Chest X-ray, PA view. Patient: 12 years old, sex F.
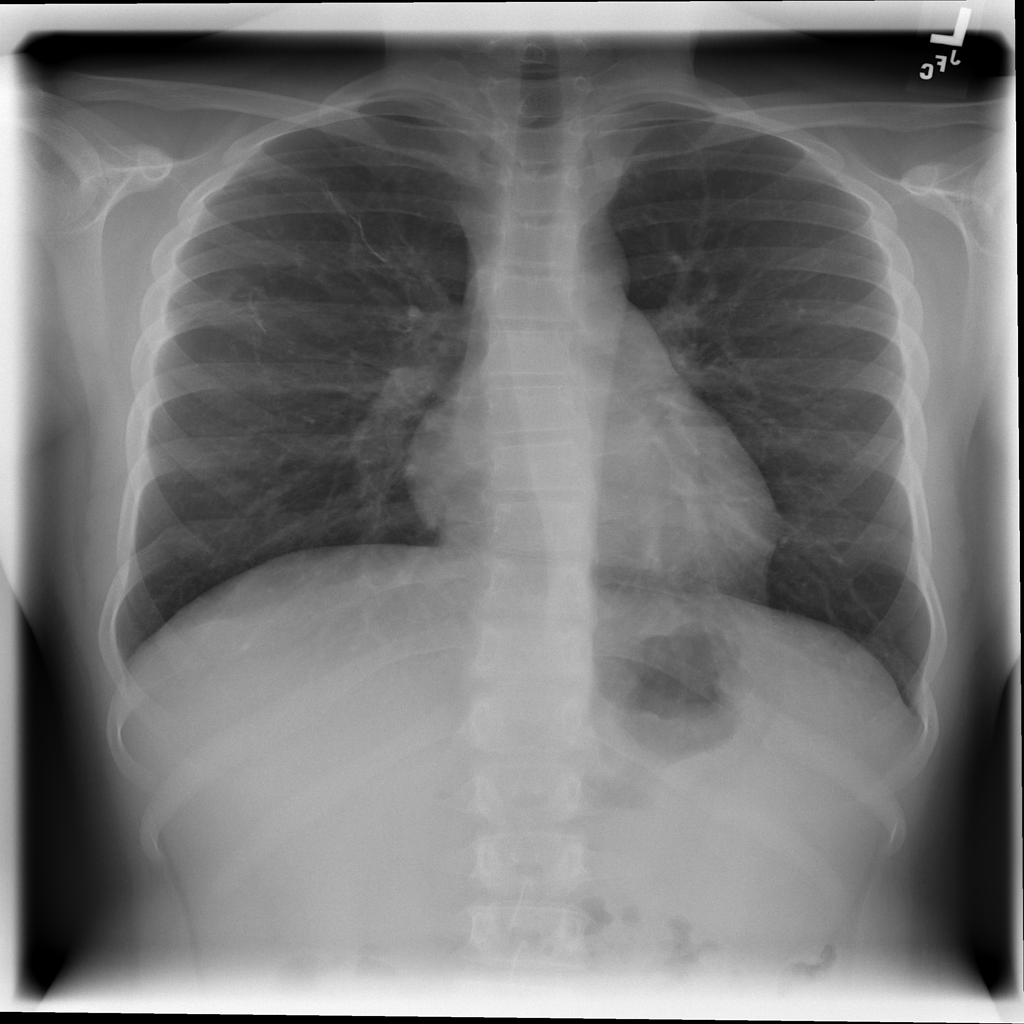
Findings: No Finding